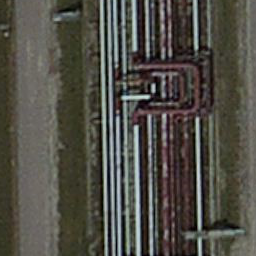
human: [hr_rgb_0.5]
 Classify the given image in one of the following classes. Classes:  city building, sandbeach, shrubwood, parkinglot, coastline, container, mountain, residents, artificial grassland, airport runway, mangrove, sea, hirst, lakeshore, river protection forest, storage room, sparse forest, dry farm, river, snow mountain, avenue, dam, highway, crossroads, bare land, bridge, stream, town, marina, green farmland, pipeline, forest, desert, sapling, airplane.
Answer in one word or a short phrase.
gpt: pipeline